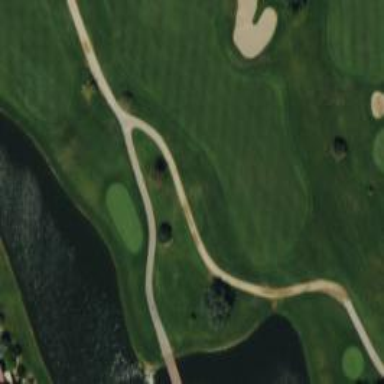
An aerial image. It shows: Well-maintained path designated for golf carts.